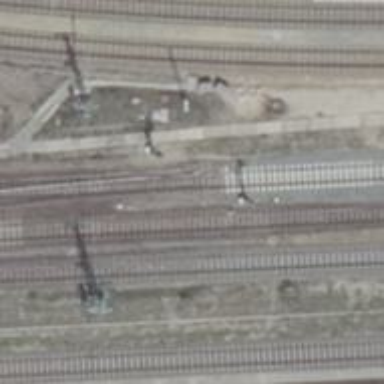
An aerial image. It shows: Railway signal.